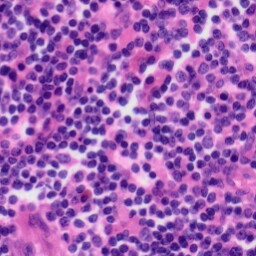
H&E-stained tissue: Tonsil